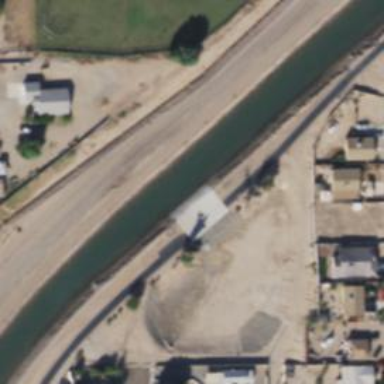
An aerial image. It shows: Canal.